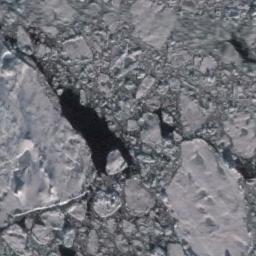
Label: sea_ice